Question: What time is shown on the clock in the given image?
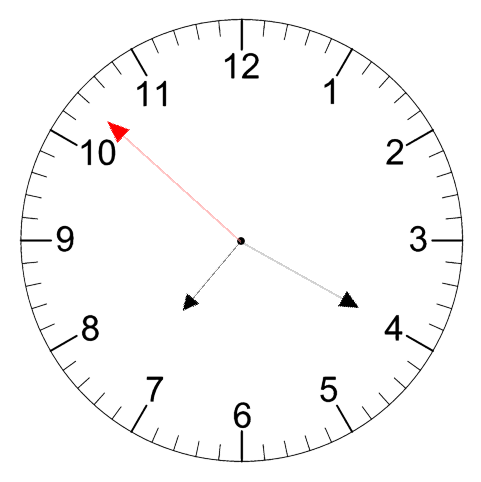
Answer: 07:19:52